Chest X-ray. View position: AP
Patient age: 57
Patient sex: F
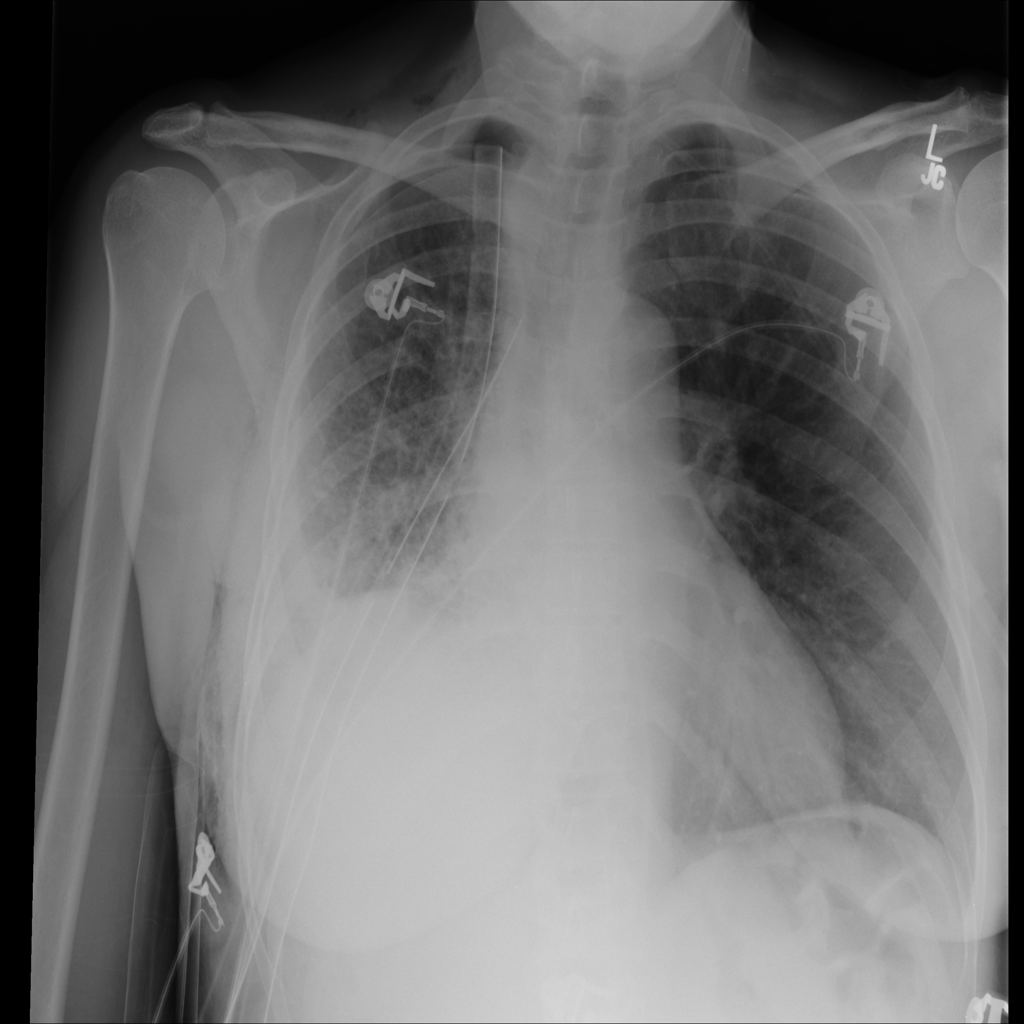
Finding: Pneumothorax